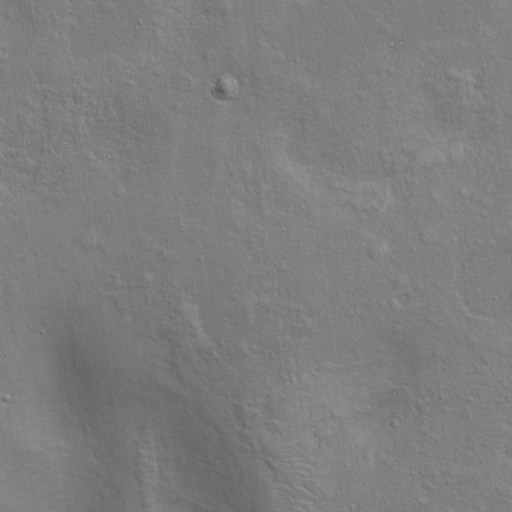
Objects detected: cone